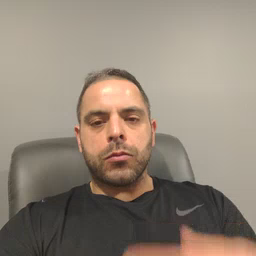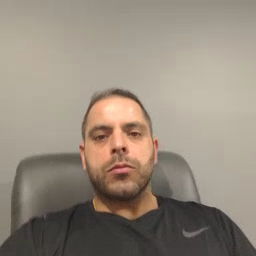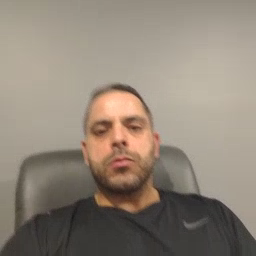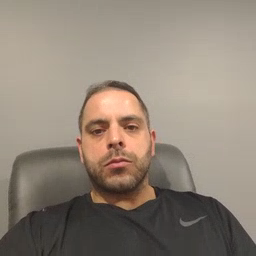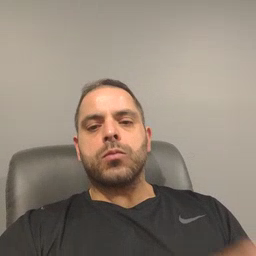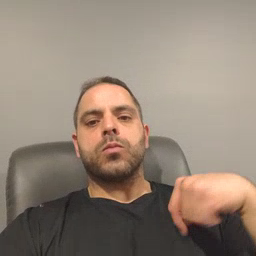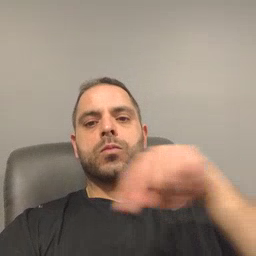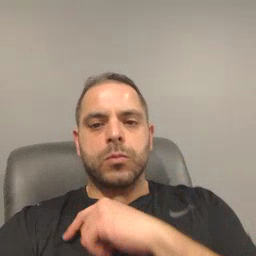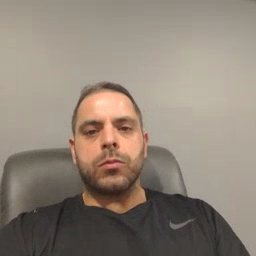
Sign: weus